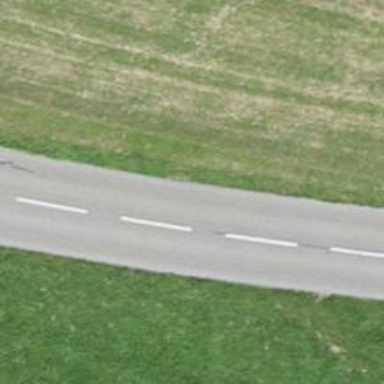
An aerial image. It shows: Paved tertiary road without sidewalks.